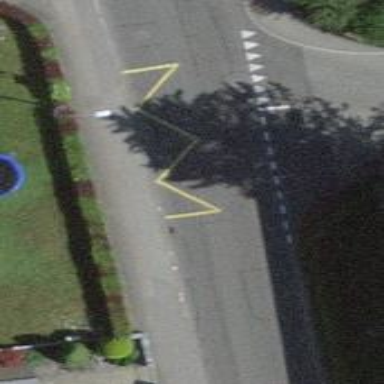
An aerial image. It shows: Public transport stop position.